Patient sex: M
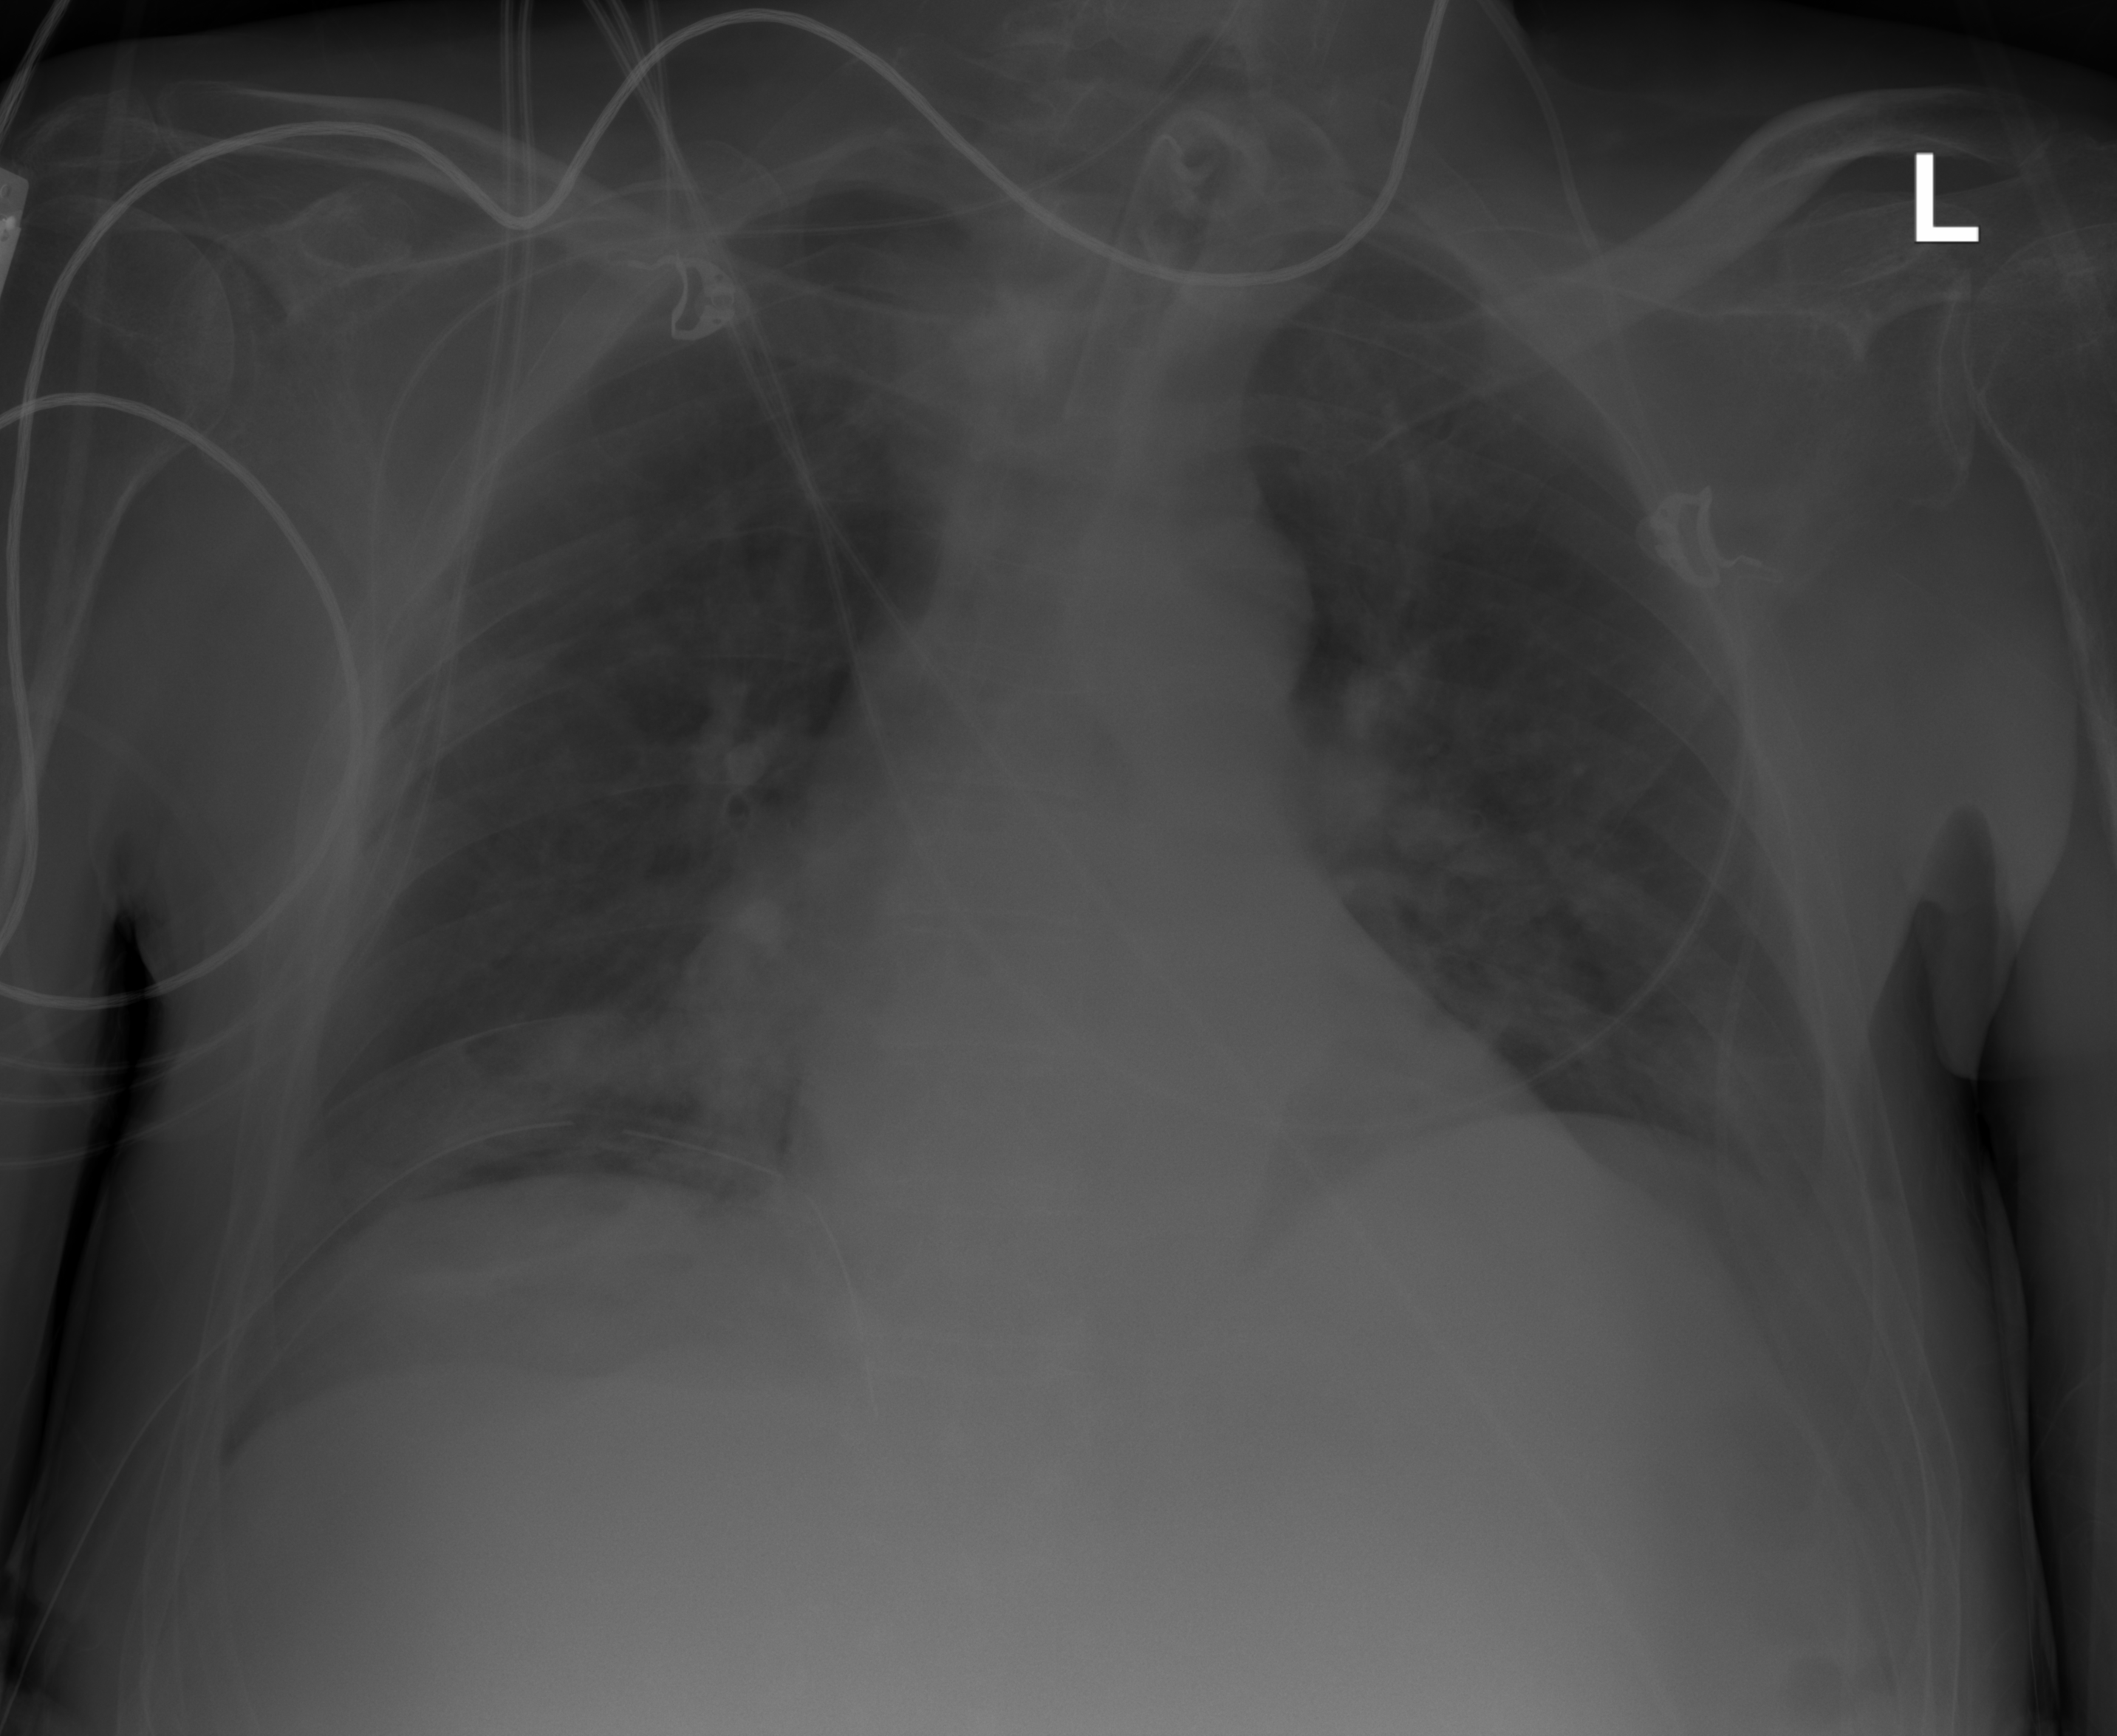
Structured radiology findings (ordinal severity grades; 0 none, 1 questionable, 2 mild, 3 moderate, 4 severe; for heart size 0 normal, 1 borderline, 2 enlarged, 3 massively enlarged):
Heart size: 0
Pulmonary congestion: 0
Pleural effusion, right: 0
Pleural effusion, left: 0
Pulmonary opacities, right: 0
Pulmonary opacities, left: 0
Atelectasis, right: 2
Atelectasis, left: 2